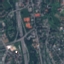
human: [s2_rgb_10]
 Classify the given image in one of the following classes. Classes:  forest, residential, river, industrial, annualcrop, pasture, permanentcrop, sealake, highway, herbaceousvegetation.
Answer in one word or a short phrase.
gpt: Highway